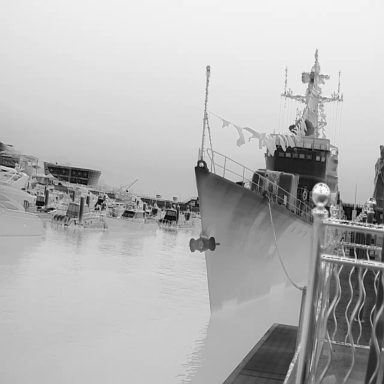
There are three objects shown in the infrared image, including two canoes, and a warship.